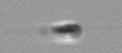
Label: flagellate_morphotype3